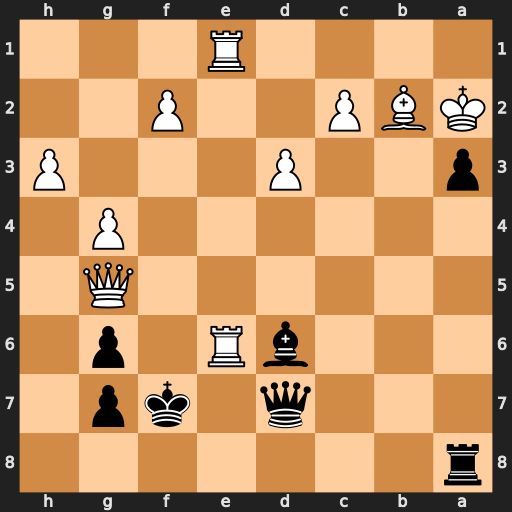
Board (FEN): r7/3q1kp1/3bR1p1/6Q1/6P1/p2P3P/KBP2P2/4R3
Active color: b
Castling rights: -
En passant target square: -
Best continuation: axb2+ Kb1 Ra1+ Kxb2 Ba3+